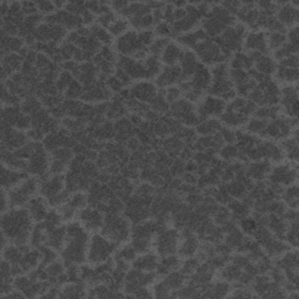
Label: frost